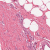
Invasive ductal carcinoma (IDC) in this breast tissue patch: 0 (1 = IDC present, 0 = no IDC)